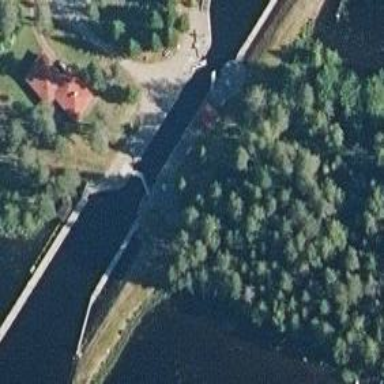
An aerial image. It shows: Lock gate on waterway.